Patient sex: M
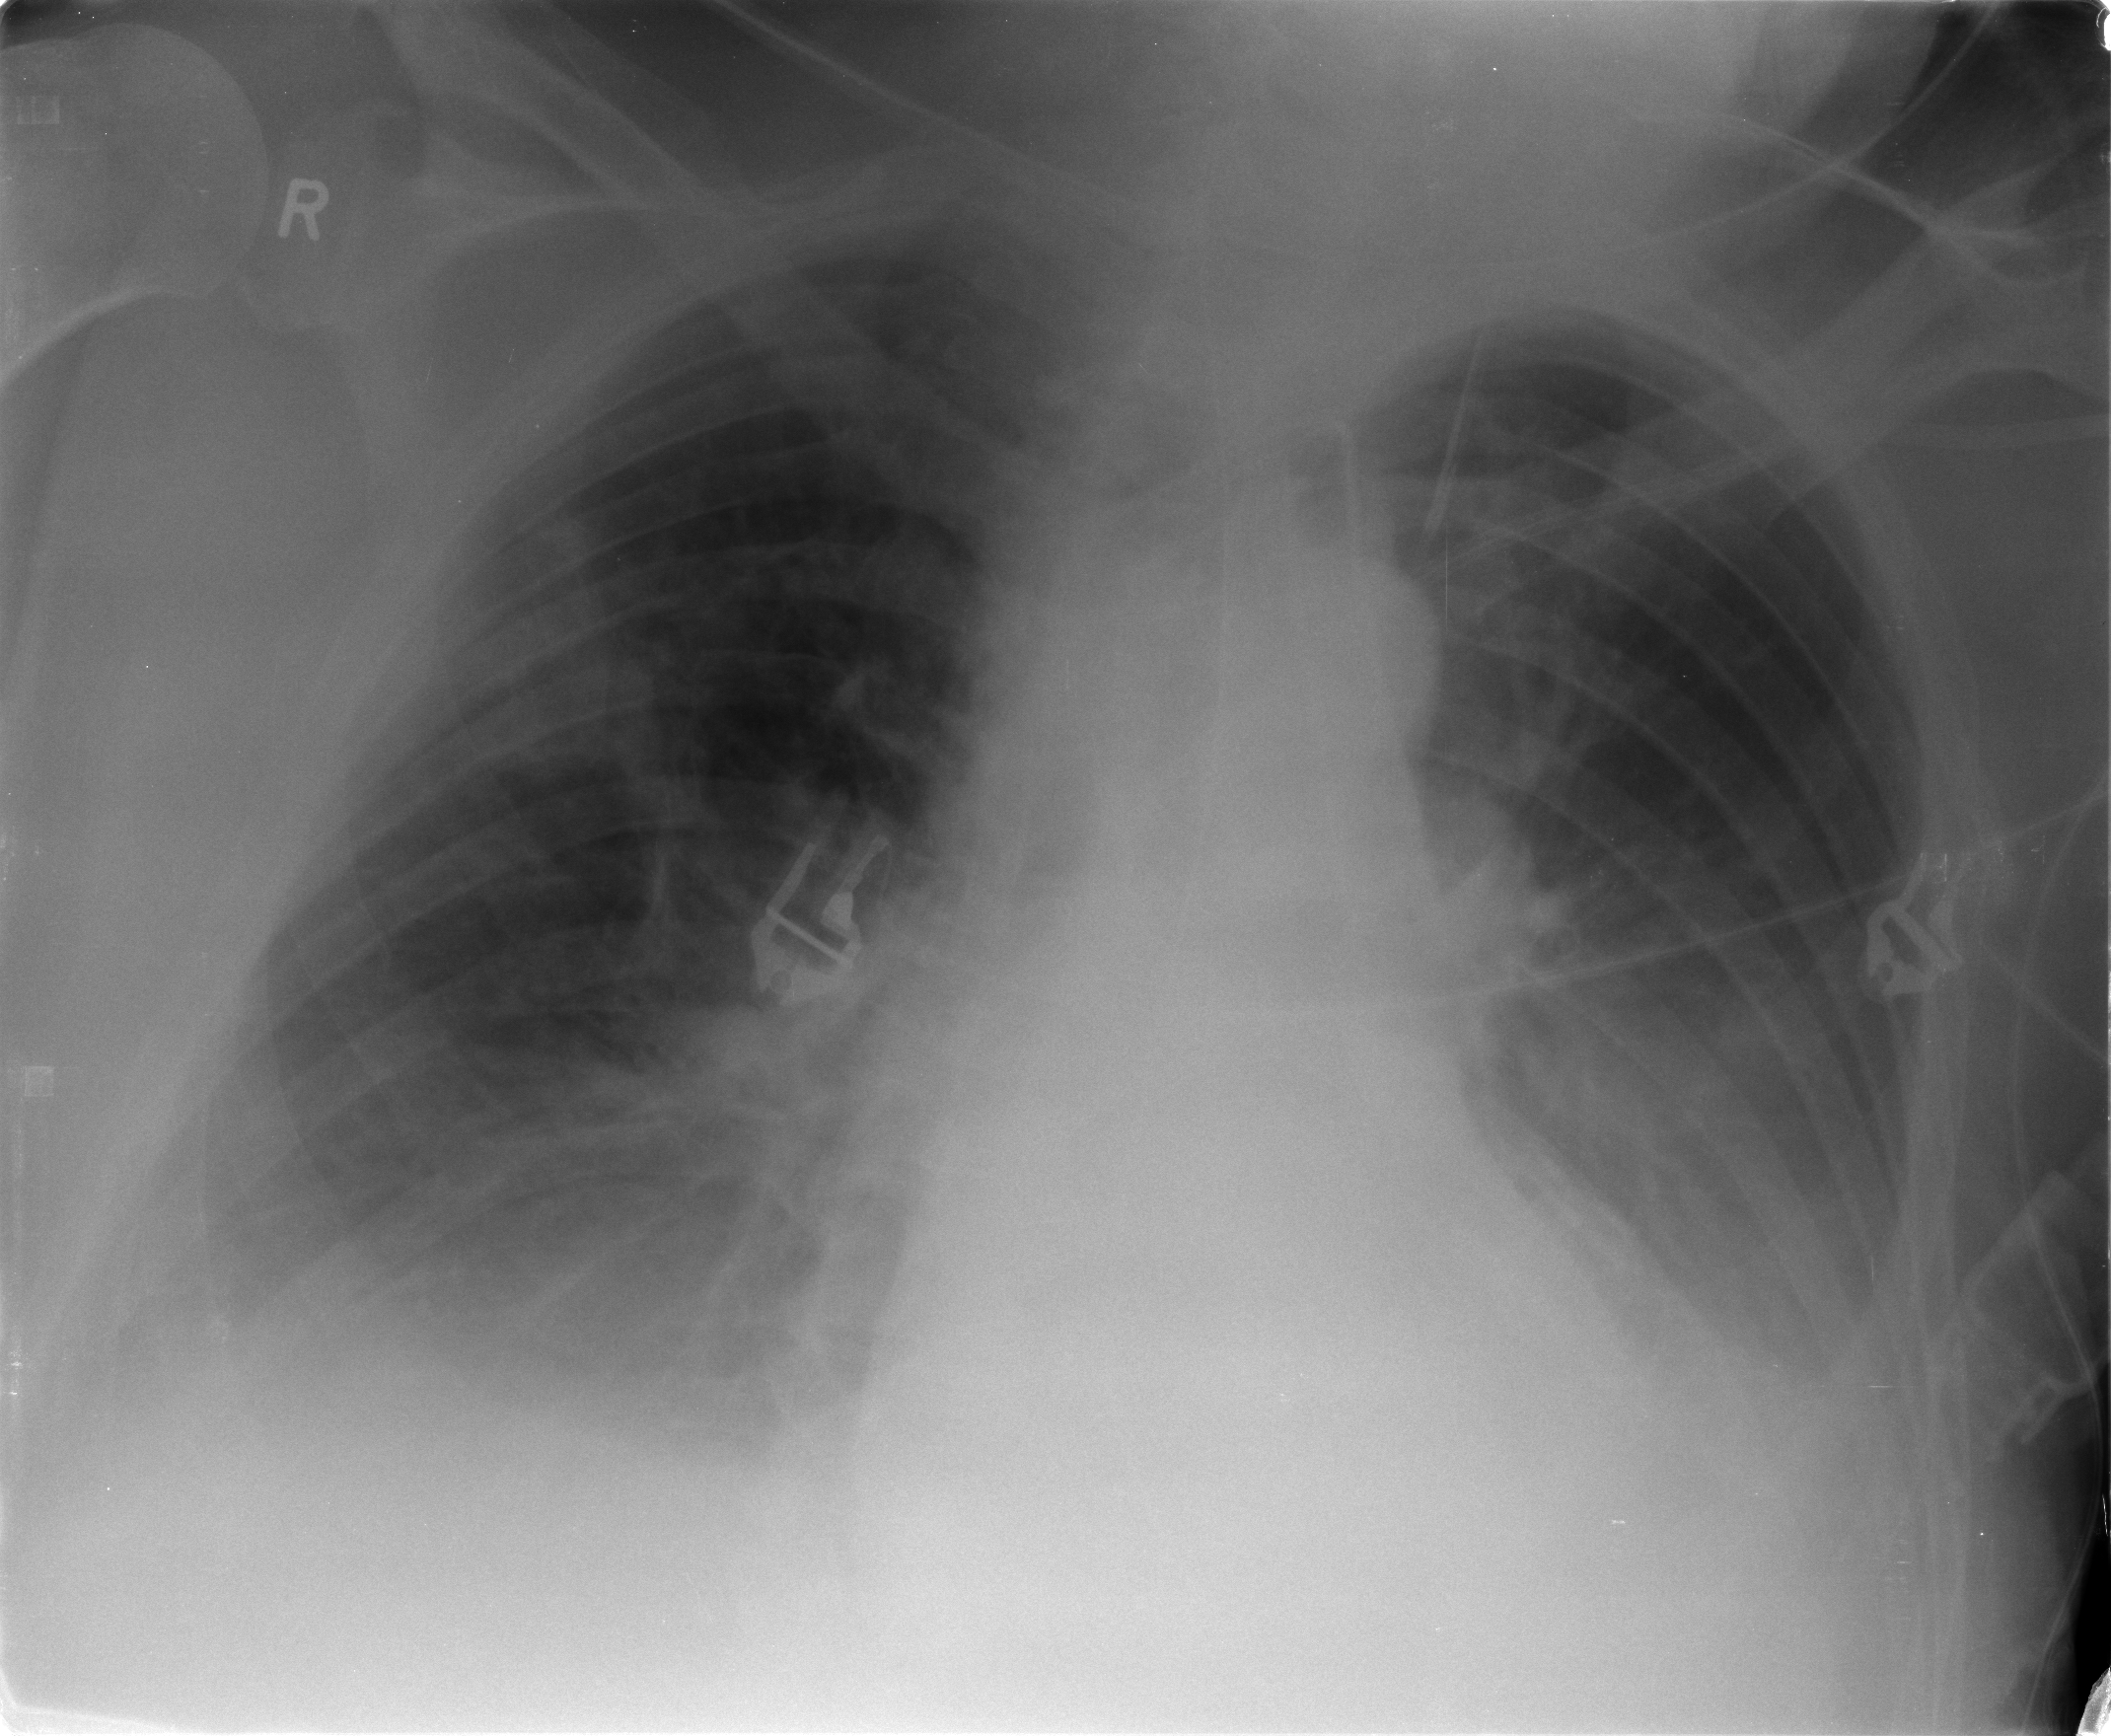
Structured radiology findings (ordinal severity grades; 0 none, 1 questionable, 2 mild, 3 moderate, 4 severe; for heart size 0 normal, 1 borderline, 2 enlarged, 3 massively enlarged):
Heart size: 0
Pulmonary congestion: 0
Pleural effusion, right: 2
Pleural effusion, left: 2
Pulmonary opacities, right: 1
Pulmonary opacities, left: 0
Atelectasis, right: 2
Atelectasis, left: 2